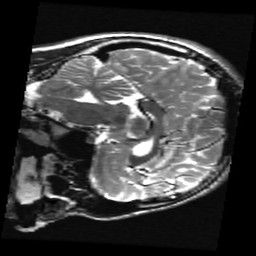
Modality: T2w
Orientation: sagittal
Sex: male
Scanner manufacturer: ge
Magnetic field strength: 3 T
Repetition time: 5 s
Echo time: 0.1017 s